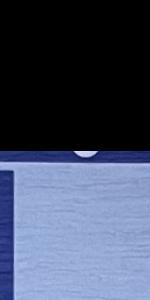
Label: Empty